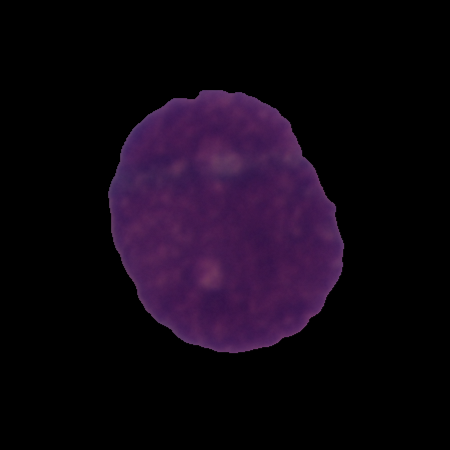
Label: cancer